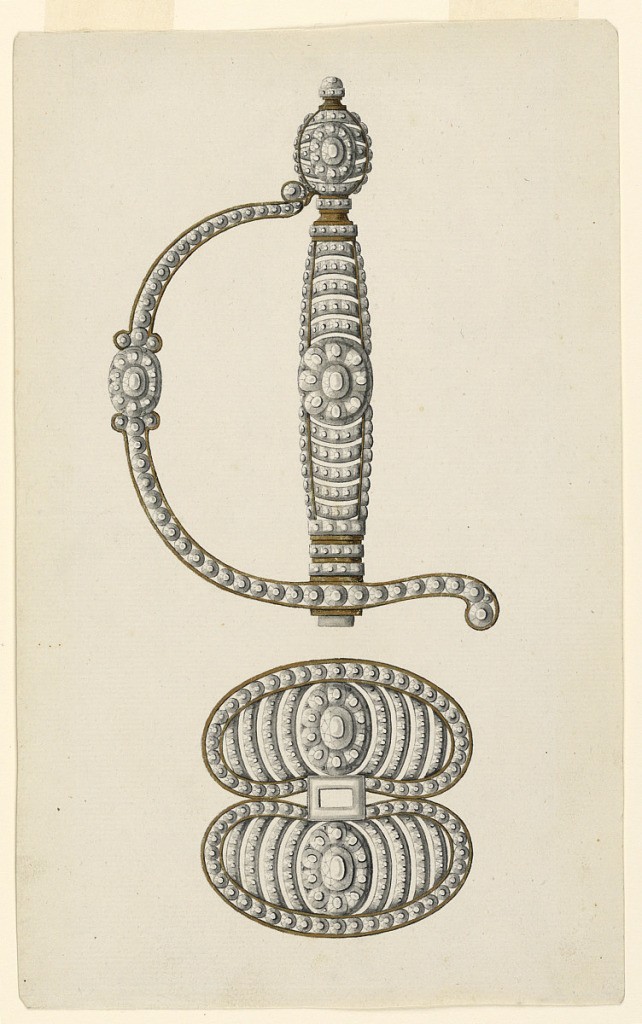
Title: Design for Hilt and Guard of a Dress Sword
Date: ca. 1780–90
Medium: Pen and black ink, brush and wash, gold paint, traces of graphite on off-white laid paper
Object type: Drawing
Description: Jeweled designs for hilt and guard of a dress sword. Hilt is decorated with a pattern of horizontal gilded metal bands accented with small diamonds and rosettes. At top, an ovoid-shaped pommel with button.